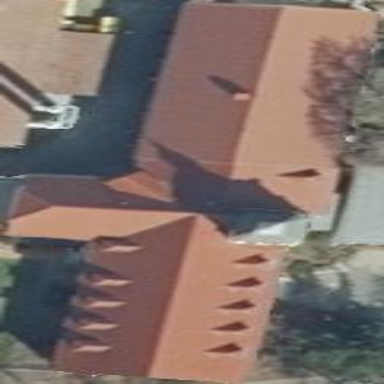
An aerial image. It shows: Building with brown roof.